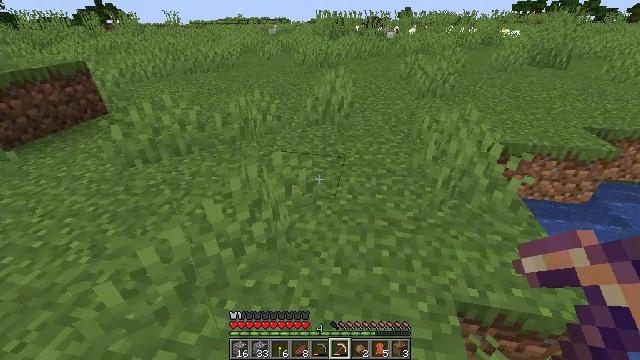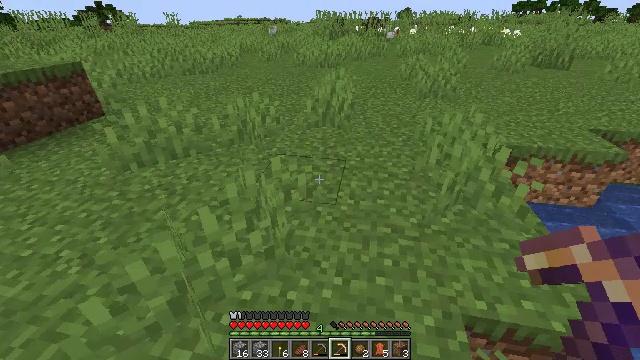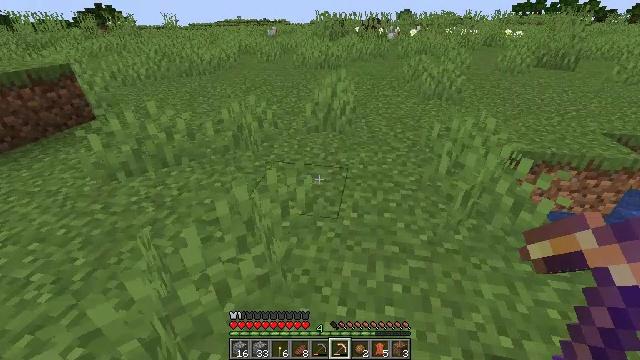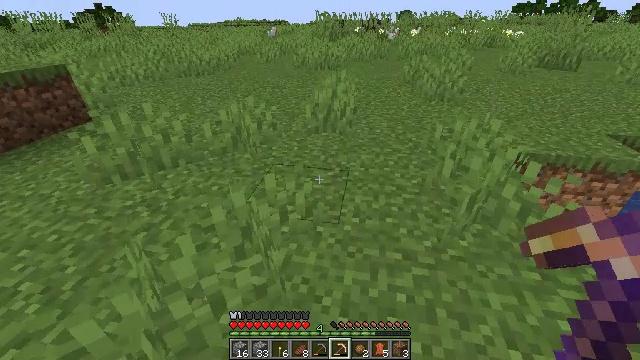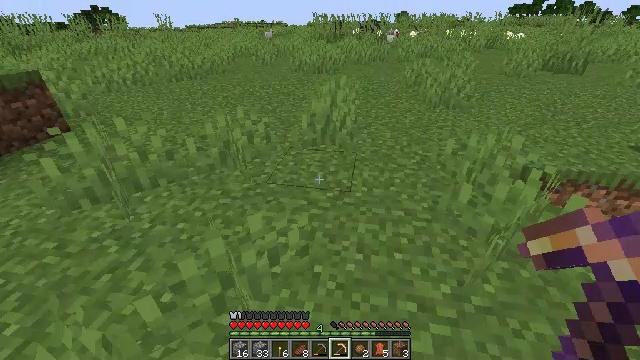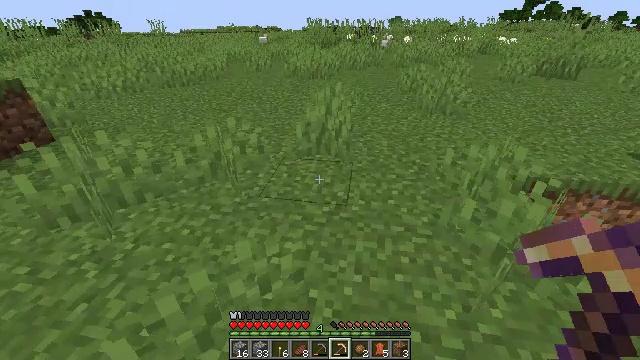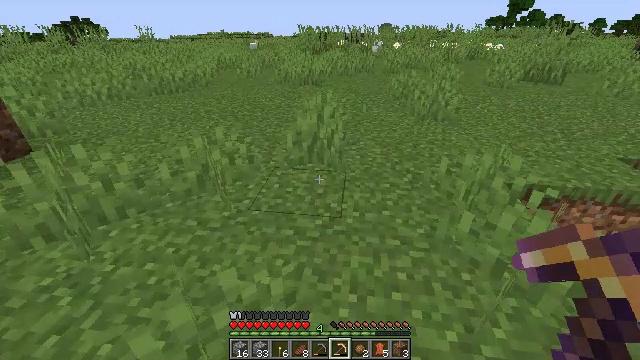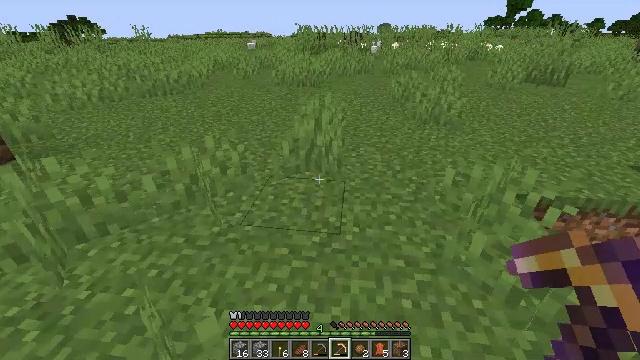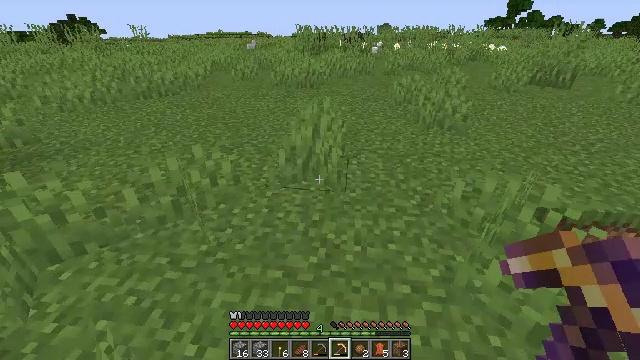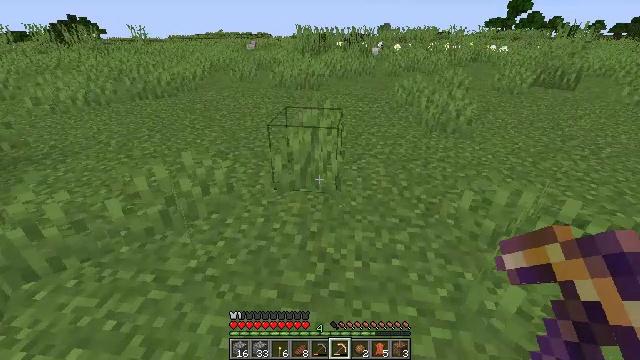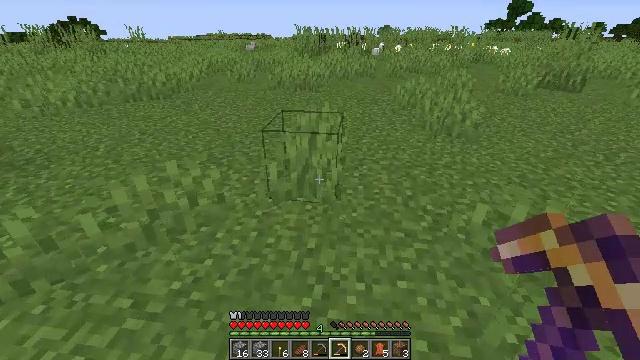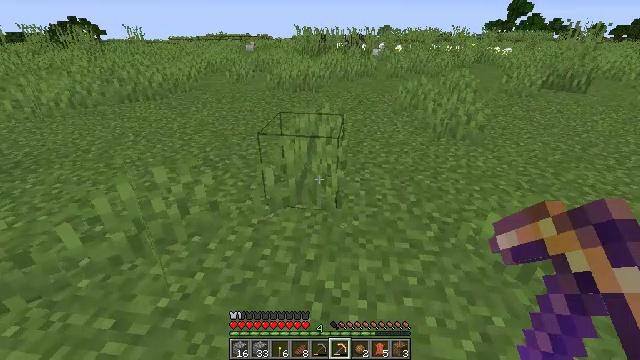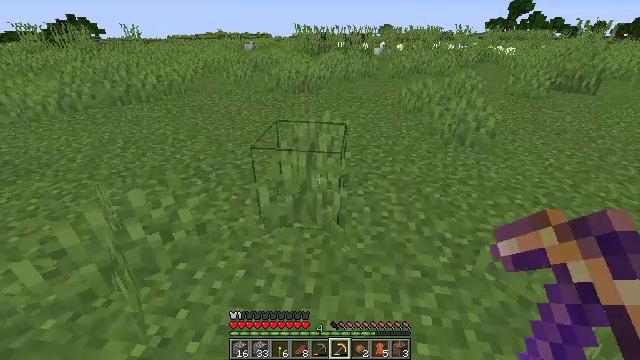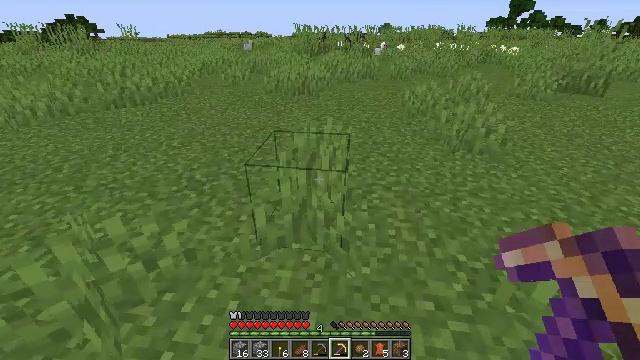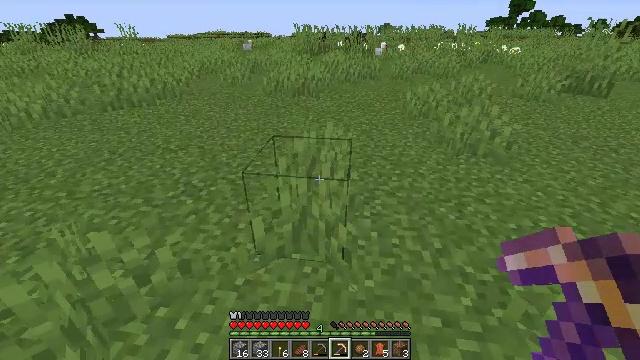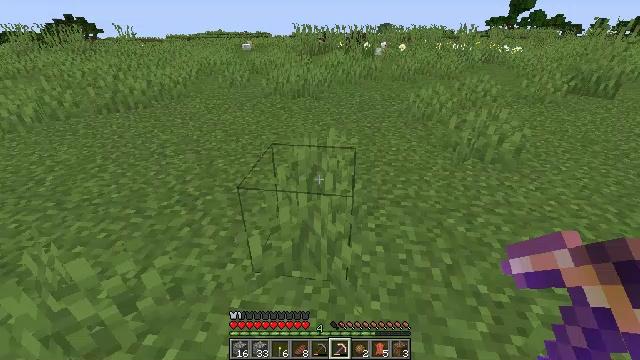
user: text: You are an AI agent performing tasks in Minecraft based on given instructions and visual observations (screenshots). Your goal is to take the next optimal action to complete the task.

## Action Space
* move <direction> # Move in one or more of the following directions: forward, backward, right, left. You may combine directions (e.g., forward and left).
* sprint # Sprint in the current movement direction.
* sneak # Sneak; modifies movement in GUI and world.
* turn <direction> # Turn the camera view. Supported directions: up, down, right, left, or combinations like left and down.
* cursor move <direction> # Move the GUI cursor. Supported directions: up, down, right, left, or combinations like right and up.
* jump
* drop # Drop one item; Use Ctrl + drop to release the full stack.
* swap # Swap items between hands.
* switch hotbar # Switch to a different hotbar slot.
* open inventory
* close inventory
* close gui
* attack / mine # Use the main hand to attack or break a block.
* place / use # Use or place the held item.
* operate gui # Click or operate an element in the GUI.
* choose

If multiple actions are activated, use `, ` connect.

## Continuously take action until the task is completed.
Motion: motion action
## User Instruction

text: Mine the grass in the plains.
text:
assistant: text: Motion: move forward
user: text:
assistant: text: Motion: move forward
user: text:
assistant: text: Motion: move forward
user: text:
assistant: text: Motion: move forward
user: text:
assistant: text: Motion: move forward, turn right
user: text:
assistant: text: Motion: move forward, turn right and up
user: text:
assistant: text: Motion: move forward
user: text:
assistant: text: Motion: move forward
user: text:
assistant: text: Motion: move forward
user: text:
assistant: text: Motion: move forward
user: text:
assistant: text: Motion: move forward
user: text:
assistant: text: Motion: move forward
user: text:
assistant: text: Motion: move forward
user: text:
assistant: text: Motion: move forward
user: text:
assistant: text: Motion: move forward
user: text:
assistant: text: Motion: move forward
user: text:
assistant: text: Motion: move forward
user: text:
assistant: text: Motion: move forward
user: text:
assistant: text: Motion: move forward
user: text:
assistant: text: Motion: move forward
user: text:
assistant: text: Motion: move forward
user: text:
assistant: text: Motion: move forward
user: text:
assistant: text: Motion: move forward
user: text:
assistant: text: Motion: move forward
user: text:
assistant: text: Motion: move forward
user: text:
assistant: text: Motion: move forward
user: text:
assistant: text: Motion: move forward
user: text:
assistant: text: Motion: move forward
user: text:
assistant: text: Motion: move forward
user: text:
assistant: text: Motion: move forward